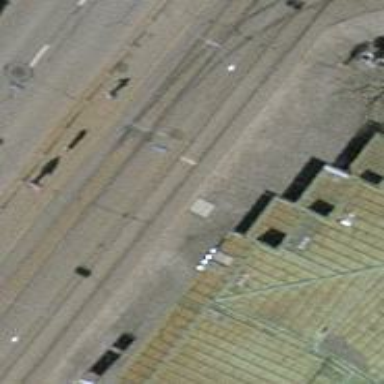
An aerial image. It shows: Tram stop with public transport connection.